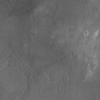
Label: not_dusty